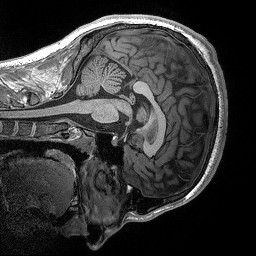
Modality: T1w
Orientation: sagittal
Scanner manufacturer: siemens
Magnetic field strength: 3 T
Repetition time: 2.3 s
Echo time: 0.00298 s